Current action and preconditions to check: trajectory_clear

Your task: For each precondition in the list above, predict whether it will hold at this action.

Consider the current scene as observed from the mobile robot's camera, and analyze the predicted future states of all dynamic agents (e.g., people, animals, vehicles, or any moving entities) within the NEXT SECOND.

IMPORTANT: Only answer "very likely" if you are absolutely certain—based on strong, clear evidence—that a dynamic agent will violate the precondition in the predicted future state. Do NOT answer "very likely" for unlikely, ambiguous, or low-probability risks.

Ask yourself for each precondition: Is there a high probability, with clear and convincing evidence, that the predicted future states of any dynamic agent will interfere with the predicted future state of the currently executing action within the NEXT SECOND, causing that precondition to fail?

Assess the risk level based on these predictions. Use "likely" or "very likely" if motions create a clear risk of interference.

Use "neutral" or "improbable" if agents are nearby but their predicted paths are clearly diverging or non-conflicting.

Failure Risk Categories: "very improbable", "improbable", "neutral", "likely", "very likely"

Answer Format: Output ONLY the probability_of_failure value from these categories: "very improbable", "improbable", "neutral", "likely", "very likely"

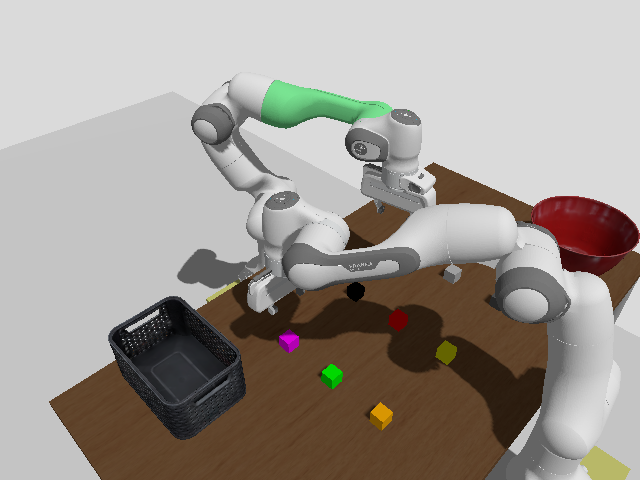

Answer: very improbable